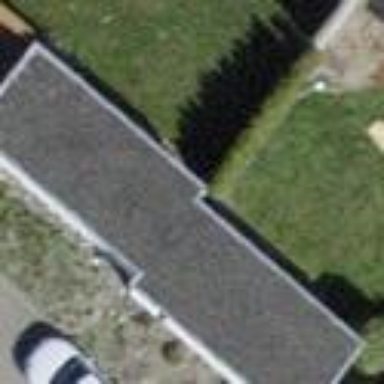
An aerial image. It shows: Group of garages.